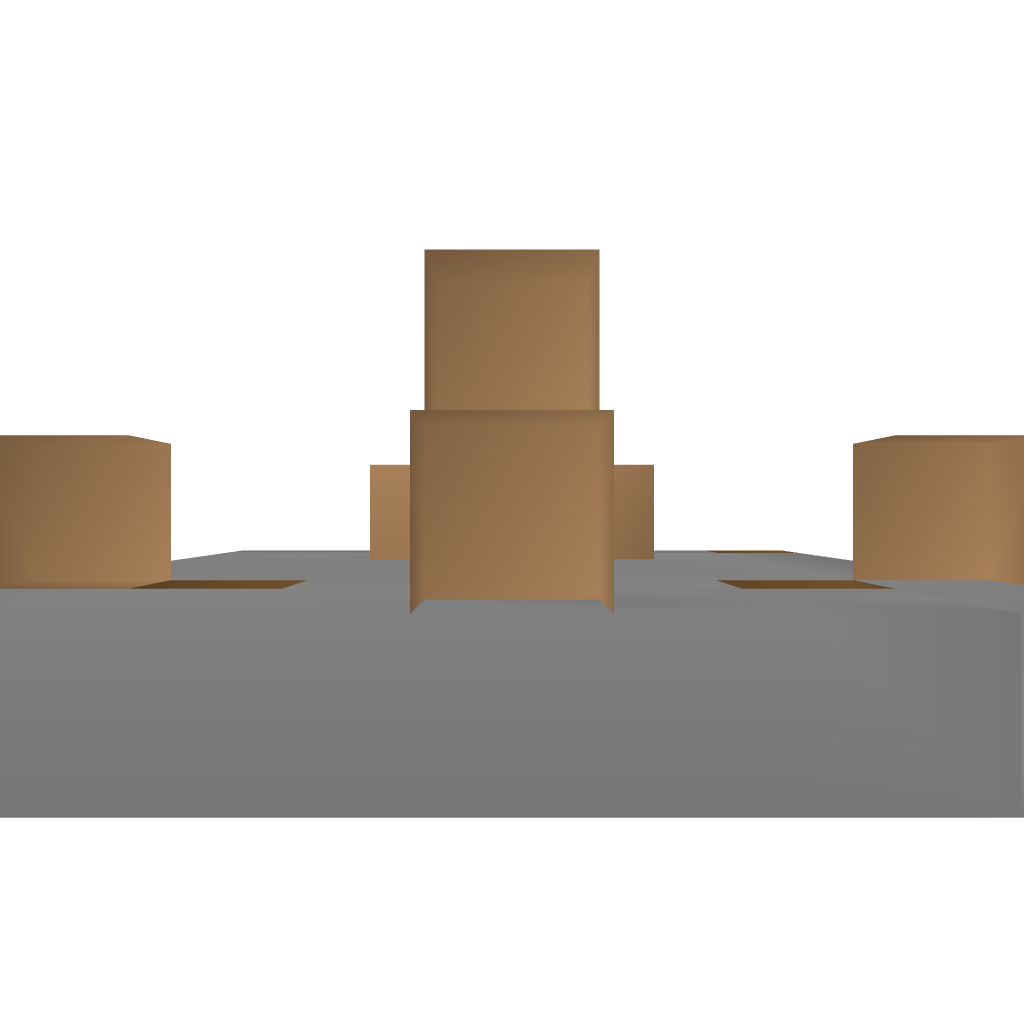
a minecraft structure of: Wind Chimes bad low quality